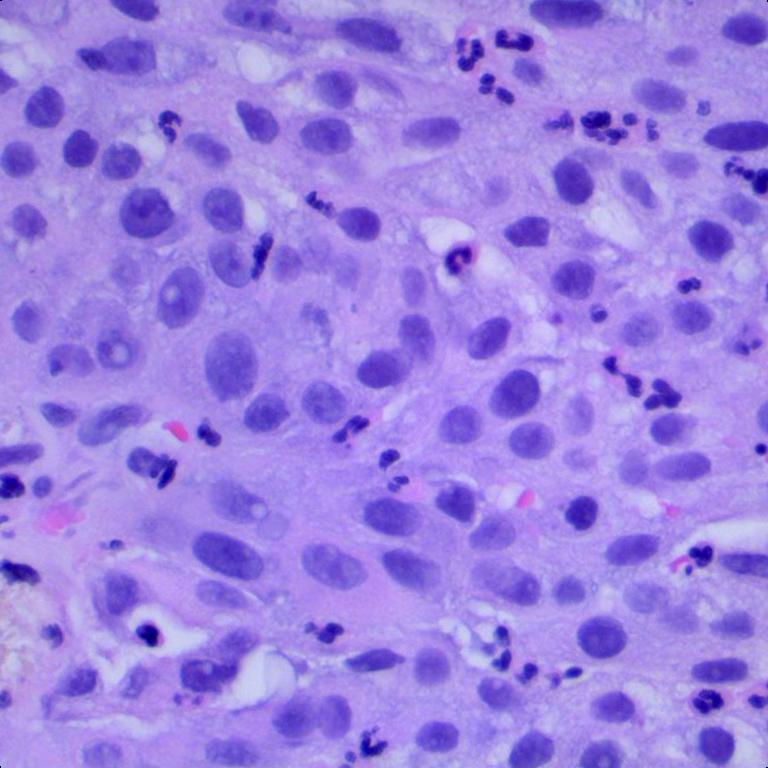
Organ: lung
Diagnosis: squamous carcinomas